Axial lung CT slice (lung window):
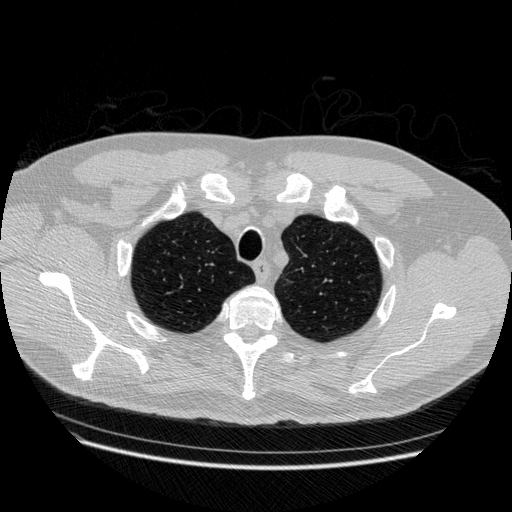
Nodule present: no